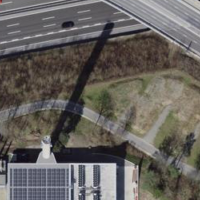
EUNIS habitat code: 57
Species observed at this site:
Juglans regia
Columba oenas